Interaction volume radius: 10 \u00c5
Interaction volume height: 10 \u00c5
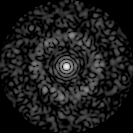
Disorder parameter: 0.8638